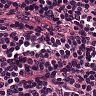
Metastatic tissue present: no